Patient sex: M
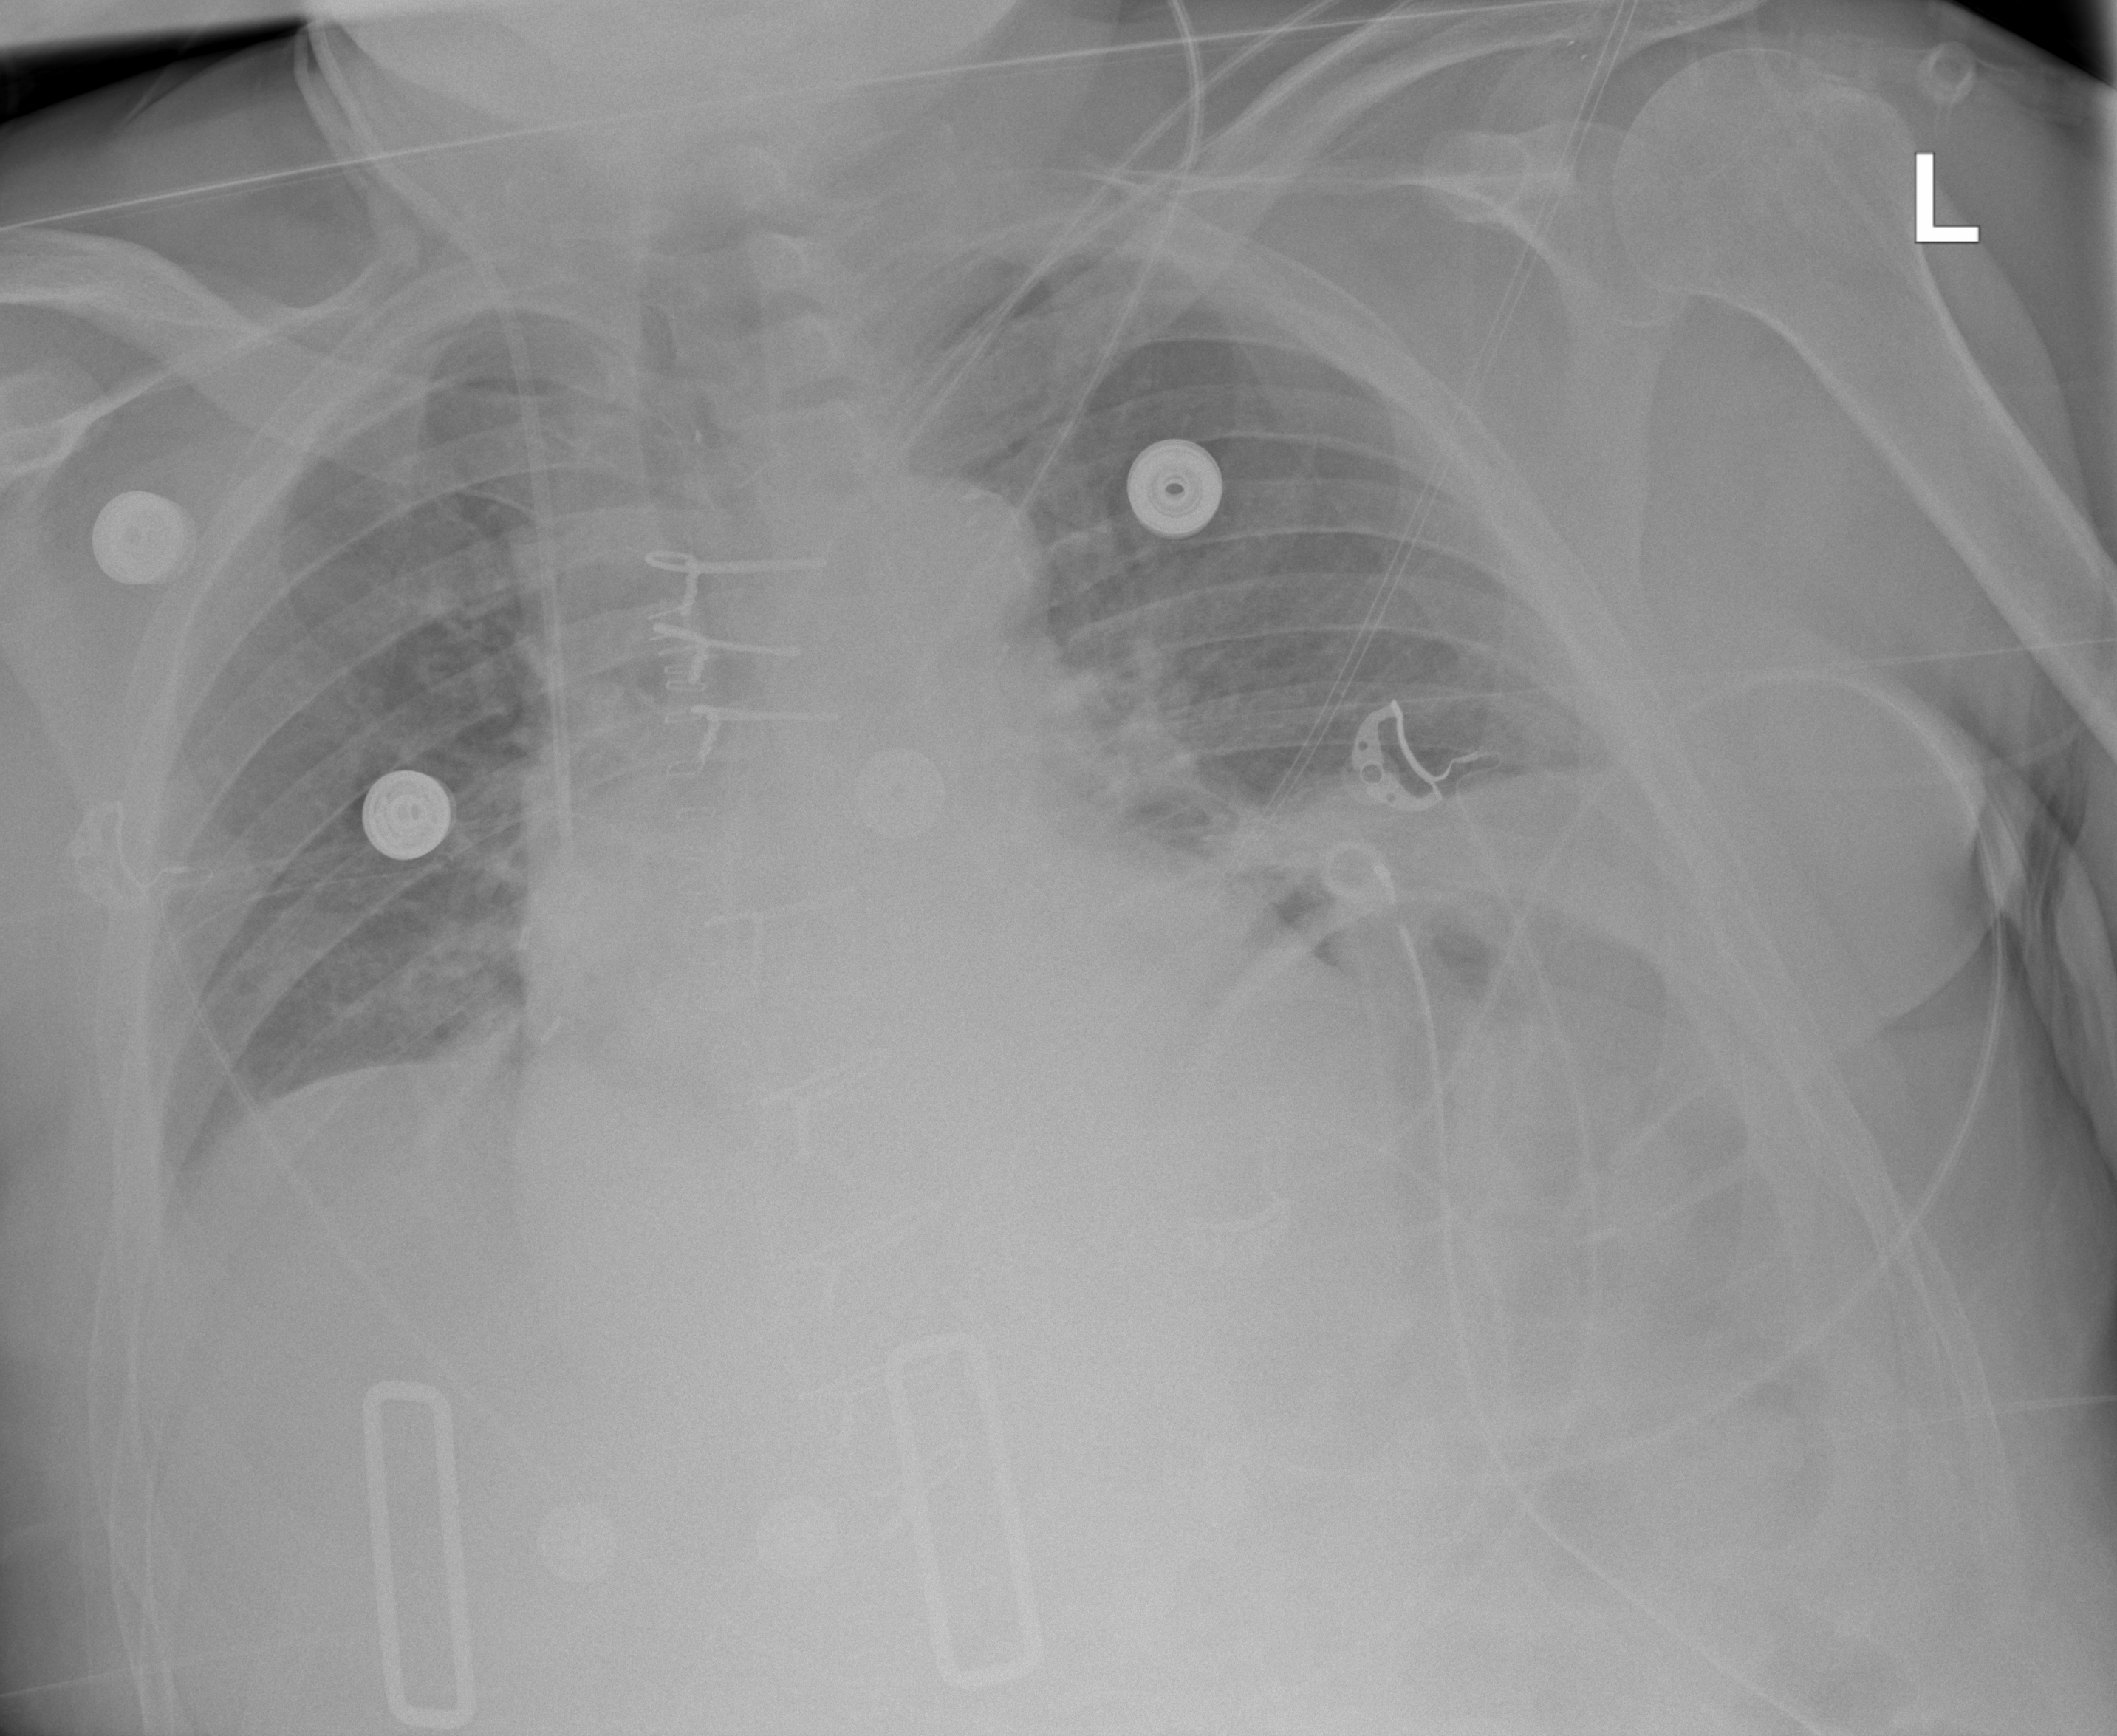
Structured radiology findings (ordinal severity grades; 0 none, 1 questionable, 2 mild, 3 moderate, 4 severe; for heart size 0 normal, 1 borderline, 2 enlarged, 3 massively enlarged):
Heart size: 2
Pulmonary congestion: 0
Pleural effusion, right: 1
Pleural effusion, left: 2
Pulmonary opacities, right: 0
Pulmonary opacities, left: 0
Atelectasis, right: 2
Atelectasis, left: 2